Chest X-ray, PA view. Patient: 45 years old, sex F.
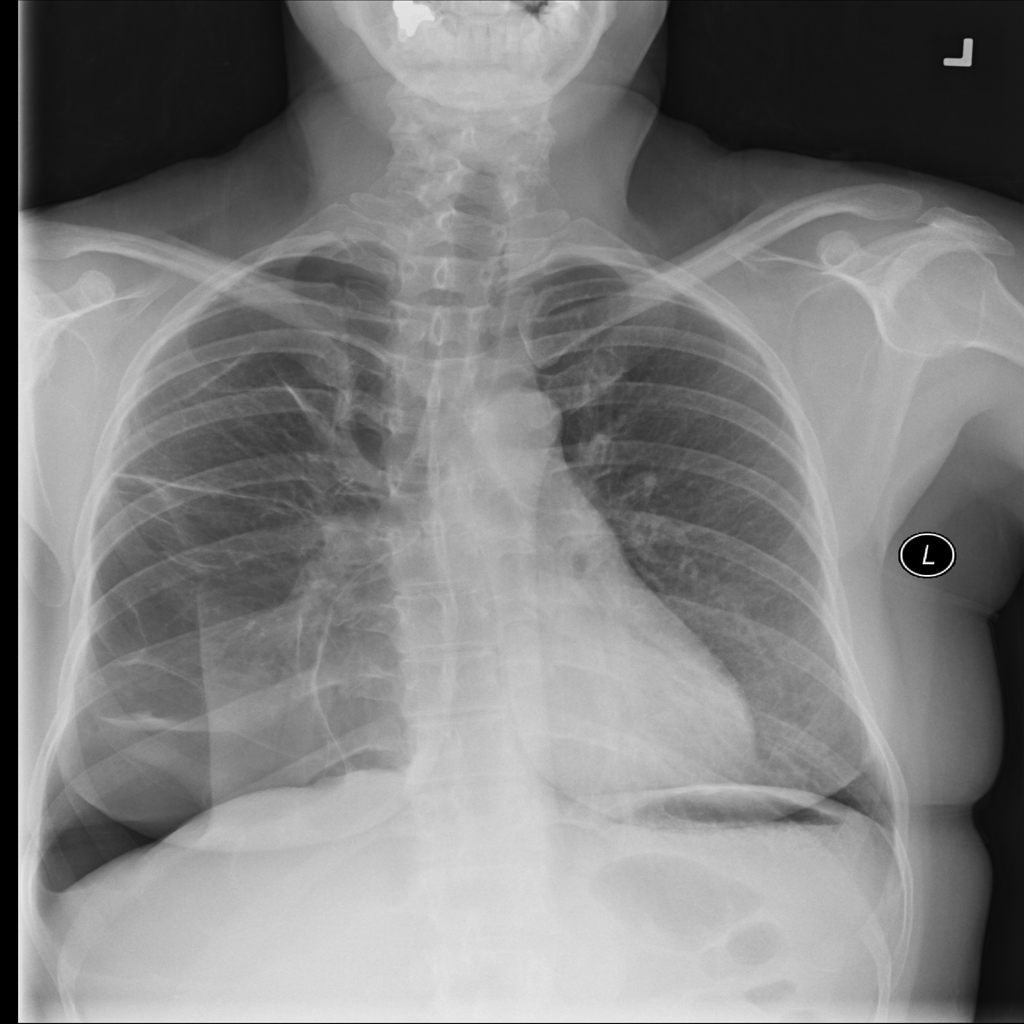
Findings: Pneumothorax